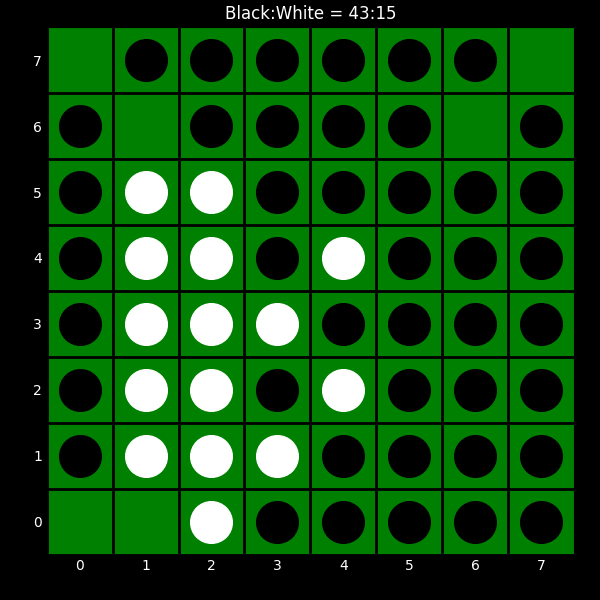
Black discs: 43
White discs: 15